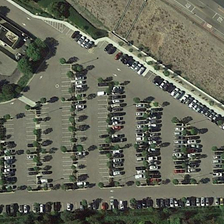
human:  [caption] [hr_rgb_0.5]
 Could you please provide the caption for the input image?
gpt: many cars are parked in a parking lot near a road and many green trees .

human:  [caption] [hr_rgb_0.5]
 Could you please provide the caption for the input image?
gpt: many cars are parked in a parking lot near a road and many green trees .

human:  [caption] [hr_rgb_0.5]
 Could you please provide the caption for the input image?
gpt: many cars are parked in a parking lot near a road and many green trees .

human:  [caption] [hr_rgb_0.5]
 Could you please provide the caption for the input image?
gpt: many cars are parked in a parking lot near a road and many green trees .

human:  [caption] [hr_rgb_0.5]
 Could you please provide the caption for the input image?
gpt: many cars are parked in a parking lot near a road and many green trees .